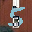
Label: 5